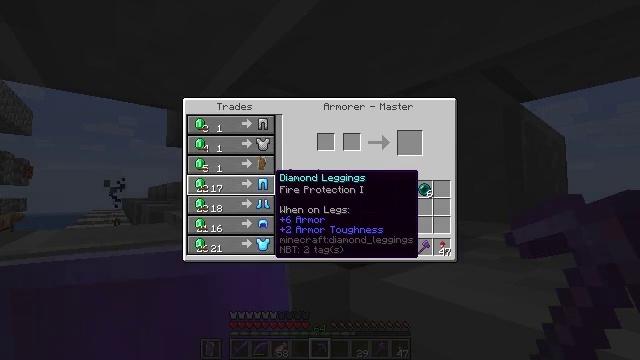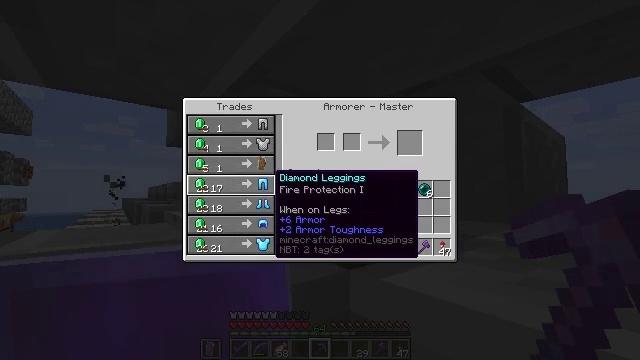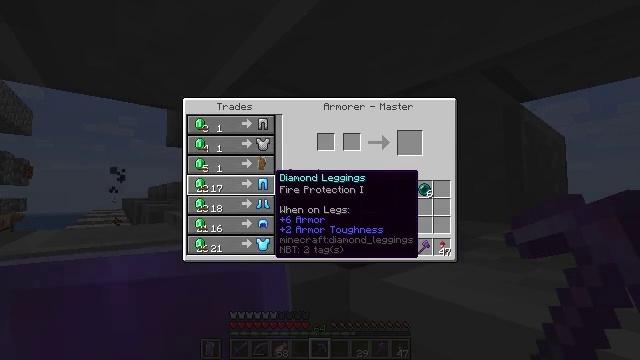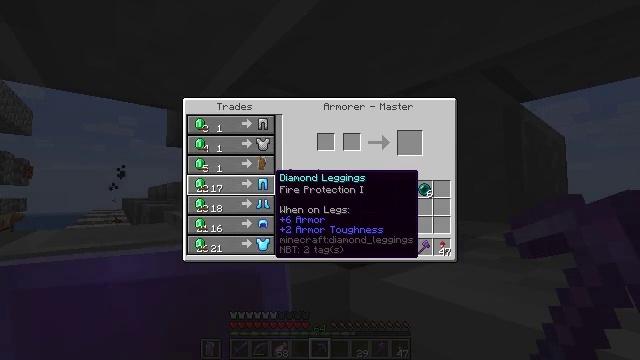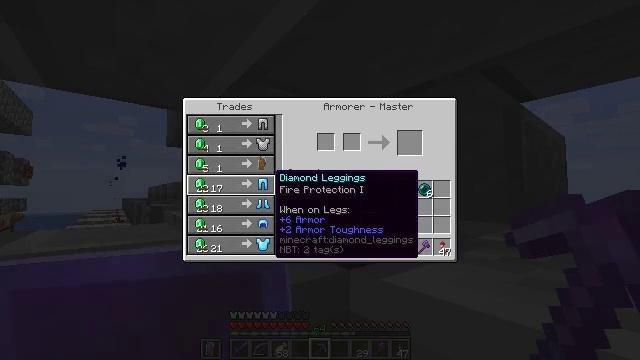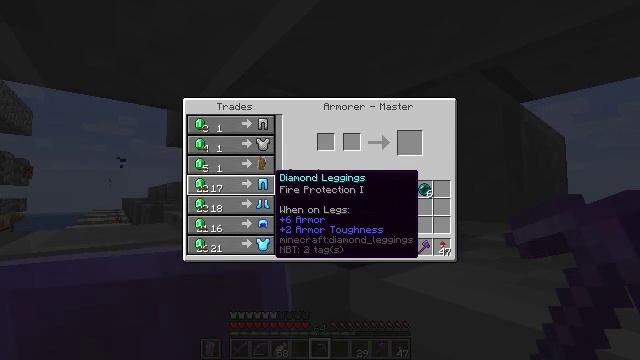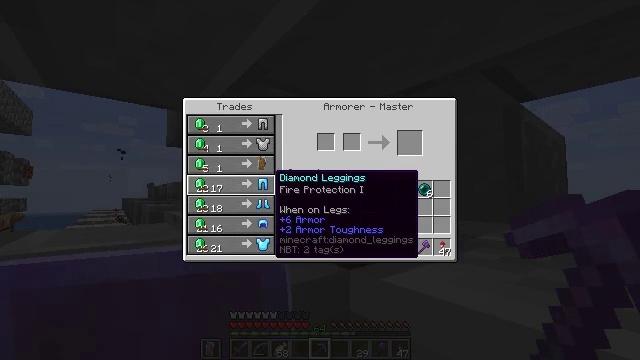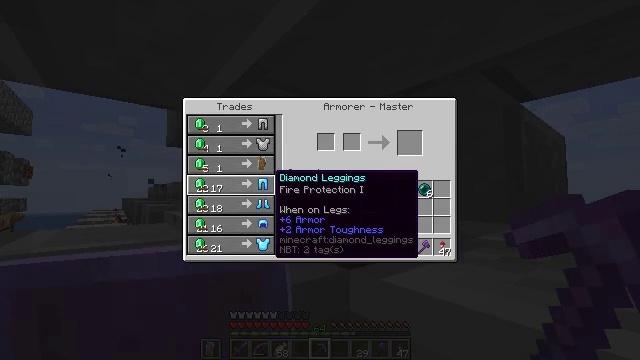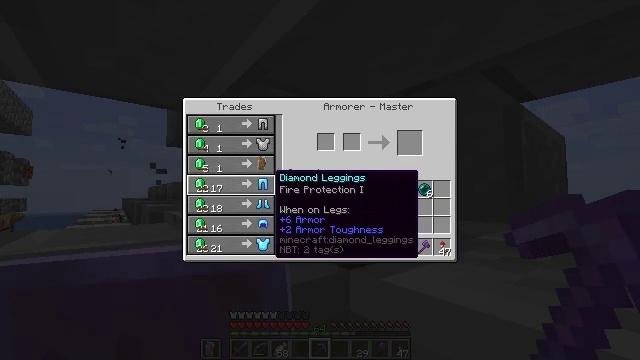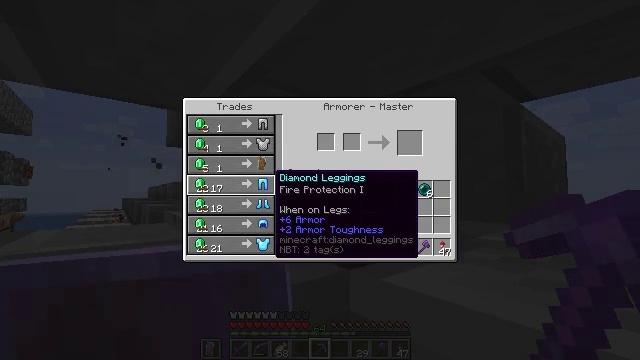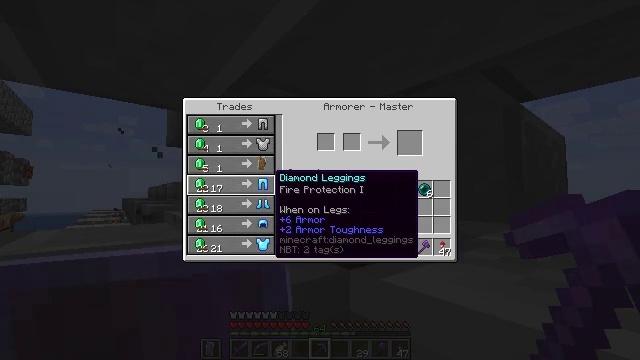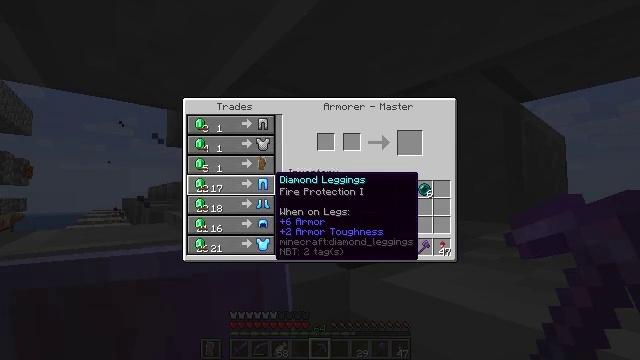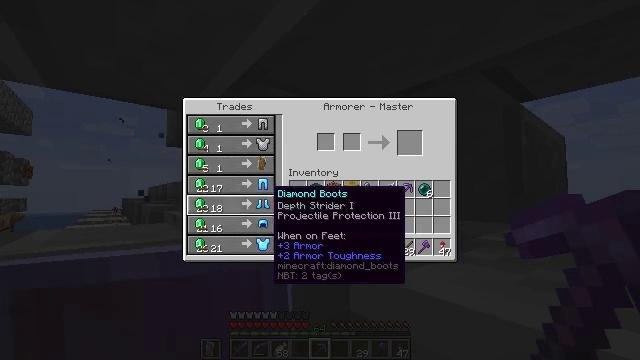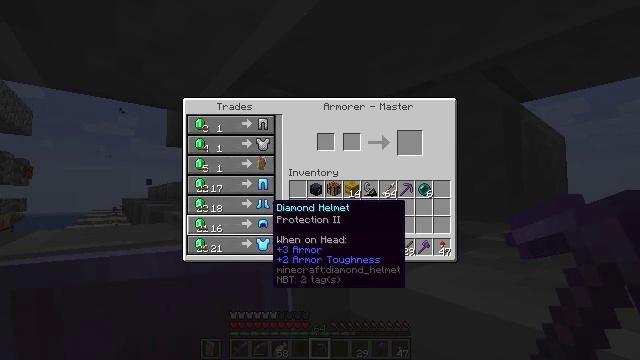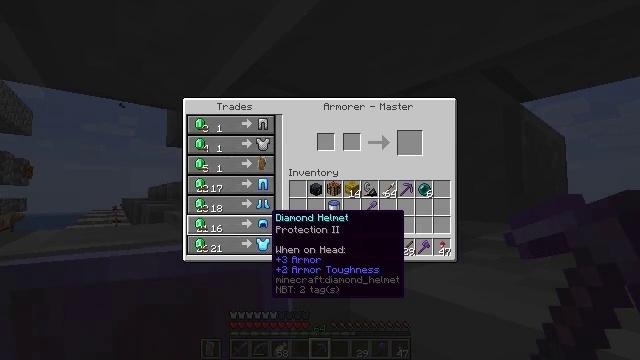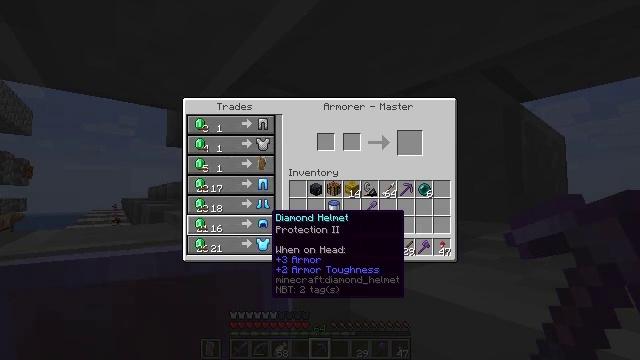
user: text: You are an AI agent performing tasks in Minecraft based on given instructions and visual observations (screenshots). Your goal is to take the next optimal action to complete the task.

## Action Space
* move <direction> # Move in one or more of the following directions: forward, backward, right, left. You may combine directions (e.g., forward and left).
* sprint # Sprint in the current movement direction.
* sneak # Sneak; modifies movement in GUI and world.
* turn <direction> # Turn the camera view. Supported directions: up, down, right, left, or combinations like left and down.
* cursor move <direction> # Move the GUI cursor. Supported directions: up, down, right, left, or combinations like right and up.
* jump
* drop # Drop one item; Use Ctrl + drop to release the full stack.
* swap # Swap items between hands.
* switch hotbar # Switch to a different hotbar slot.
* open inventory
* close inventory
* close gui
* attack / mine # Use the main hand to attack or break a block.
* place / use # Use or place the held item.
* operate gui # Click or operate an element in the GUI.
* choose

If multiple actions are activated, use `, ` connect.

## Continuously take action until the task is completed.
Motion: motion action
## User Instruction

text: Mine the blast furnace.
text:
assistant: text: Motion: no_op
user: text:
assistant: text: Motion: no_op
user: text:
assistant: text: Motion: no_op
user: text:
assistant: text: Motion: no_op
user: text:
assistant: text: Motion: no_op
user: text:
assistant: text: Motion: no_op
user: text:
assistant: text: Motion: no_op
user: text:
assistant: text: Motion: no_op
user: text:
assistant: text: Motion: no_op
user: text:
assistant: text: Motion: no_op
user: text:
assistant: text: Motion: no_op
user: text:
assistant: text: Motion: turn down
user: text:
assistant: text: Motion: turn down
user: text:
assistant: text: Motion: turn down
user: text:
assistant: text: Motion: no_op
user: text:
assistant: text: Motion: no_op
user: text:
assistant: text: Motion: no_op
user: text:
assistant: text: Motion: no_op
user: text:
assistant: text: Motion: no_op
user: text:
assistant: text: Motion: no_op
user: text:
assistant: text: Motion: no_op
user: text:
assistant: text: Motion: no_op
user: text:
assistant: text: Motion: no_op
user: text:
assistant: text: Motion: no_op
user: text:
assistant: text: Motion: no_op
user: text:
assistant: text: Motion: no_op
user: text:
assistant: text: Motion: no_op
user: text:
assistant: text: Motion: no_op
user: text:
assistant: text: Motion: no_op
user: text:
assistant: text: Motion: no_op